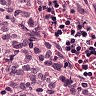
Metastatic tissue present: yes